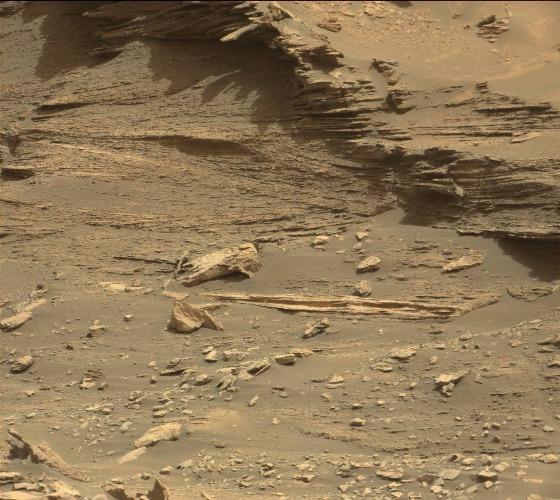
Terrain classes present: Bedrock, Gravel / Sand / Soil, Rock, Shadow